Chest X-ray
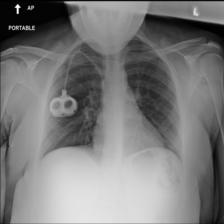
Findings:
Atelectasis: negative
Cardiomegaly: negative
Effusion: negative
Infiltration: negative
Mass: negative
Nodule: negative
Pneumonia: negative
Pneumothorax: negative
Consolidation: negative
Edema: negative
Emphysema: negative
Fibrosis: negative
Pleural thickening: negative
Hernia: negative